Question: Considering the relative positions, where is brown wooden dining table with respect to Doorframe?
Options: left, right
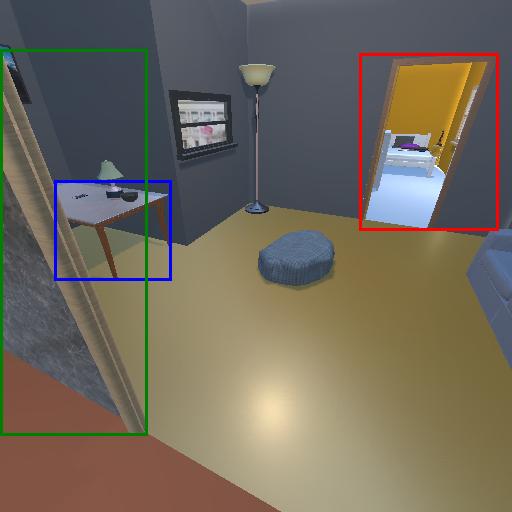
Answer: left